Chest X-ray:
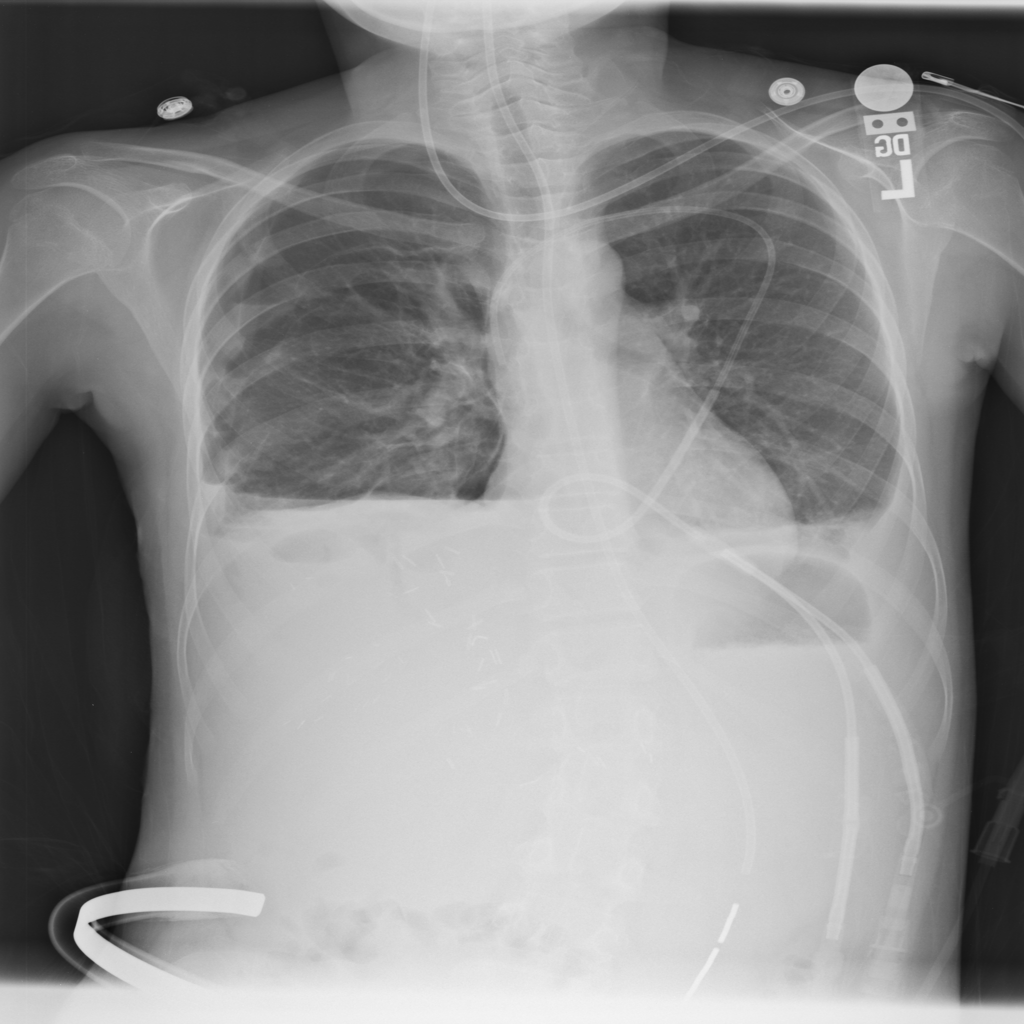
Findings: Pneumothorax, Nodule, Effusion, Consolidation
No abnormal finding: no